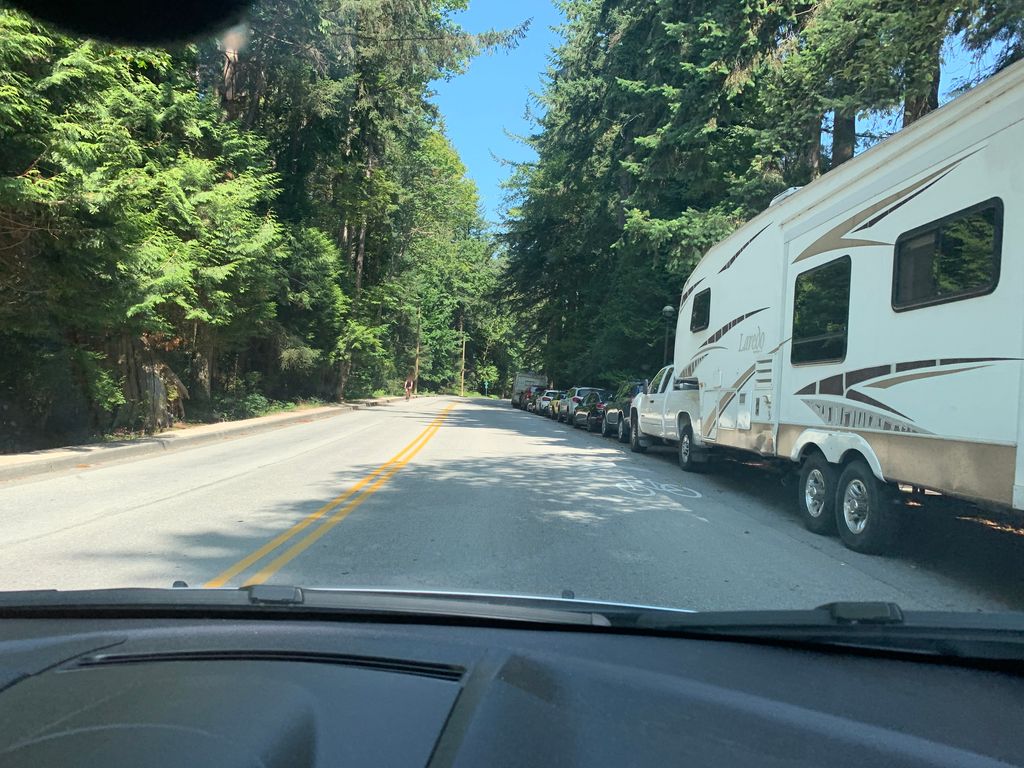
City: vancouver